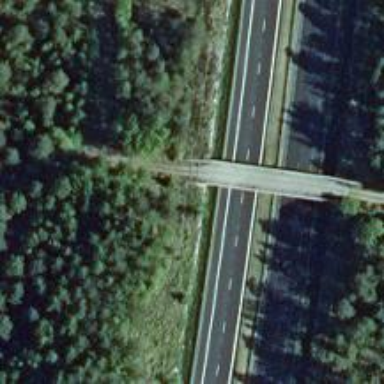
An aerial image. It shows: Asphalt motorway.